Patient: sex F, age 65
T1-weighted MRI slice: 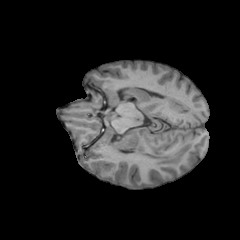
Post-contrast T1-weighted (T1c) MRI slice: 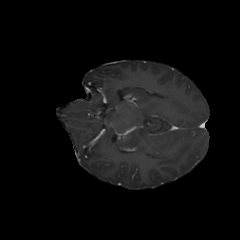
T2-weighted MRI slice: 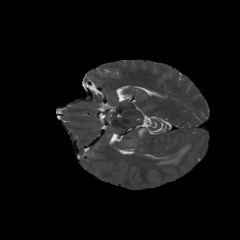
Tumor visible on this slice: yes
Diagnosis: Glioblastoma, IDH-wildtype
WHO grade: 4